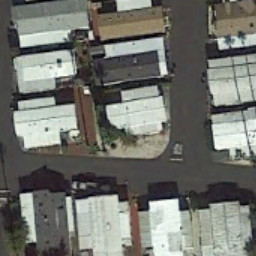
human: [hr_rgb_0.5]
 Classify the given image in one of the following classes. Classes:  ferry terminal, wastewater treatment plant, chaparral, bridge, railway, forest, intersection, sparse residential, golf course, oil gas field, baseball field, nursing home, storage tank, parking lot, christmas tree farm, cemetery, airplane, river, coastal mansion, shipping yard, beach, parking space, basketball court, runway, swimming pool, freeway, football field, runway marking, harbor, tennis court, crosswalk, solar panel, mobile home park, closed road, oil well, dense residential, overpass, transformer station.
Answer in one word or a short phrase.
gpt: mobile home park